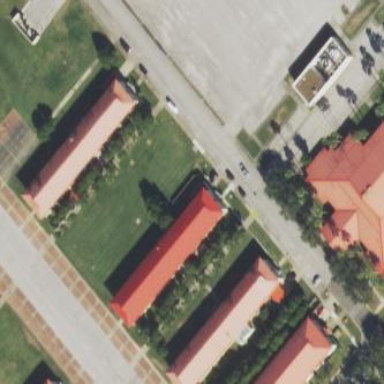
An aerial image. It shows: Dormitory building.